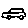
Label: car